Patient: sex M, age 43
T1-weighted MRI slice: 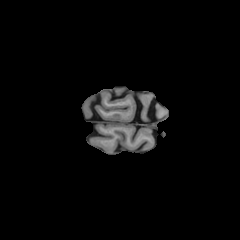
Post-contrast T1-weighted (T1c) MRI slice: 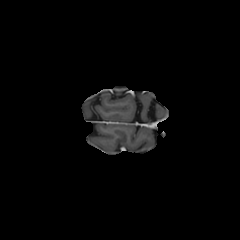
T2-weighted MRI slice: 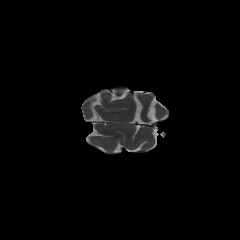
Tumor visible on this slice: no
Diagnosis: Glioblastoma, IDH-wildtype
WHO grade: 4